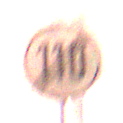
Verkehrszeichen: EndeGeschwindigkeit110
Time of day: MorningAfternoon
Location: Outdoor (Urban)
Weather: Clear
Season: NotSpecified
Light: Natural